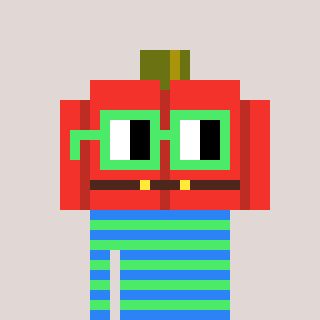
a pixel art character with square light green glasses, a pumpkin-shaped head and a teal-colored body on a warm background